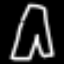
Label: pants